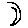
Label: moon